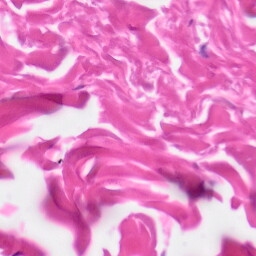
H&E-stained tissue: Skin